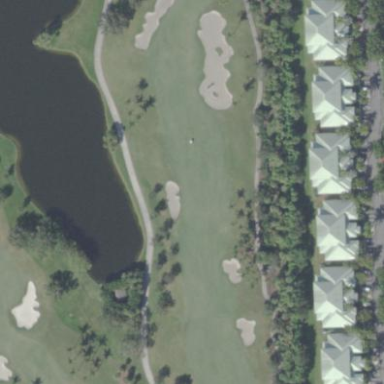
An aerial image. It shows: Well-maintained grass fairway on golf course.